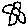
Label: flower